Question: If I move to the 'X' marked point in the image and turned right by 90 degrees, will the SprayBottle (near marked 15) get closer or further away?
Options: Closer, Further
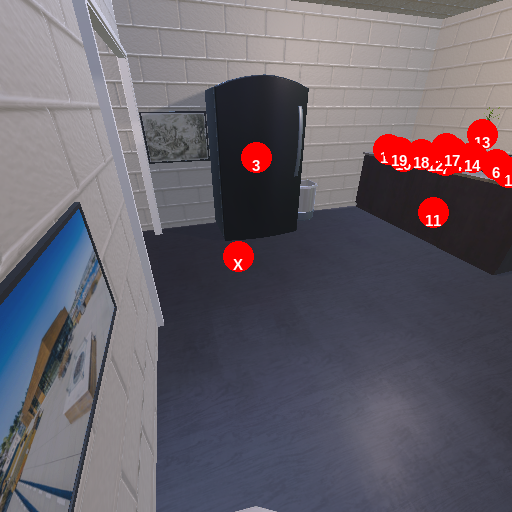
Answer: Closer